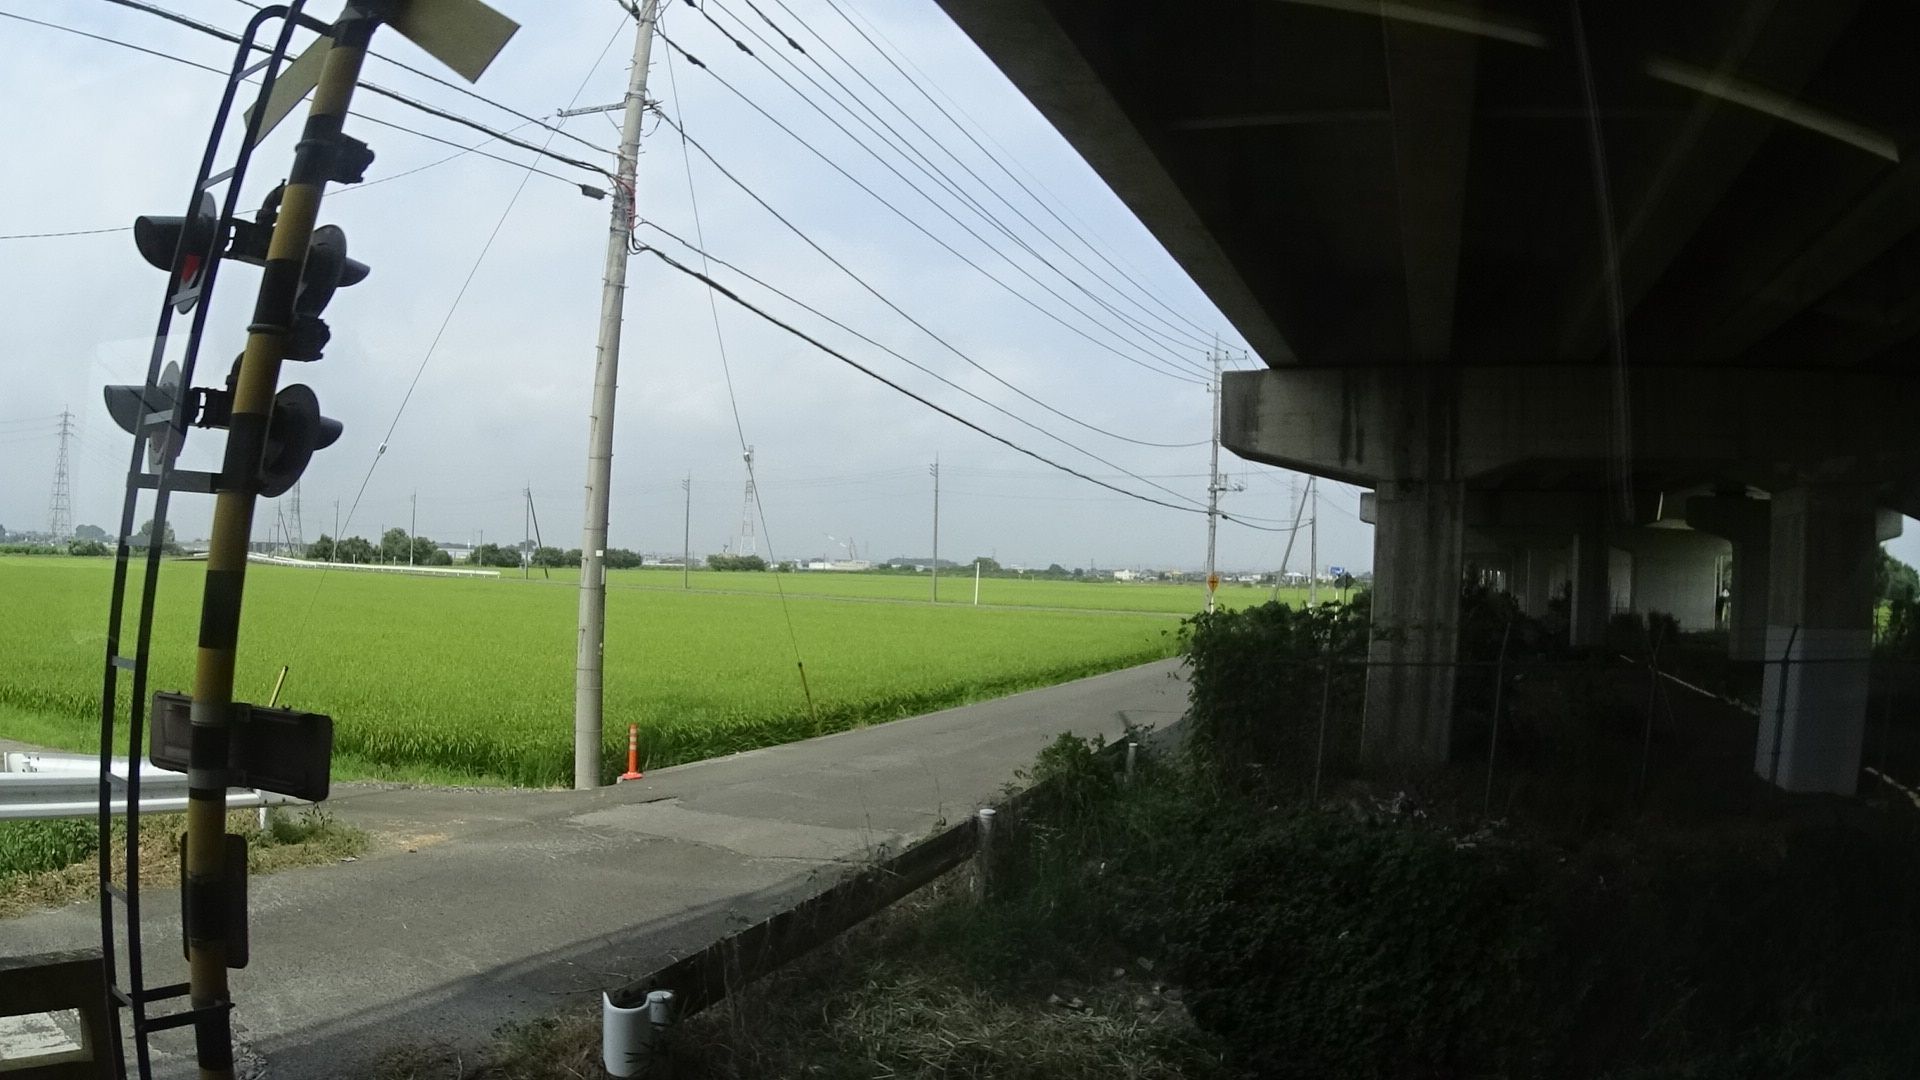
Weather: clear
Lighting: day
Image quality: good
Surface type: driving surface
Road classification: track, unclassified
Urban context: suburban or peri-urban
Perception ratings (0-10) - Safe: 5.39, Lively: 5.75, Beautiful: 1.27, Boring: 4.47, Depressing: 5.68, Wealthy: 0.74